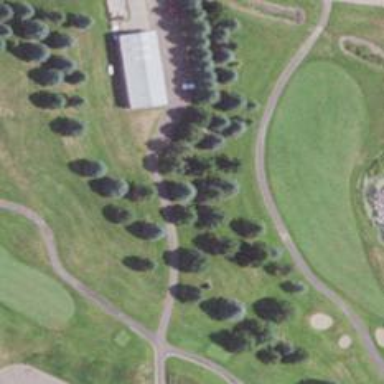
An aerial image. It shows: Path for both roads and golfers.